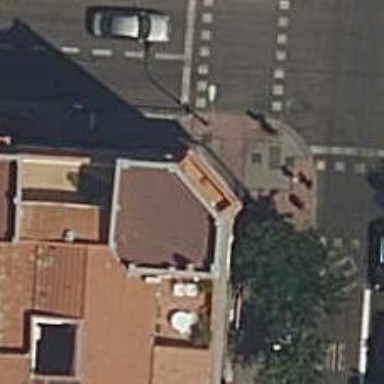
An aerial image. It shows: Restaurant.